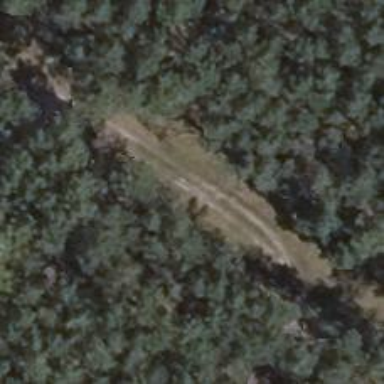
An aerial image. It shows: Track road with grade3 tracktype.